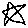
Label: star